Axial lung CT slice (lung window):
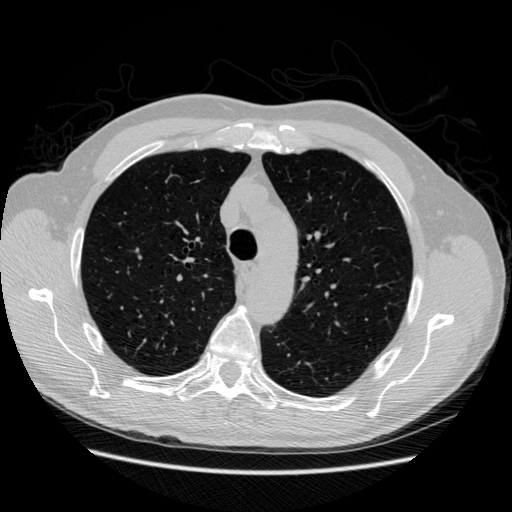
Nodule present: no